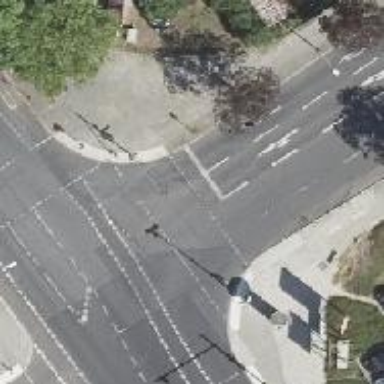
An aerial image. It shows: Road with traffic signals.